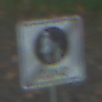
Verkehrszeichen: EndeFussgaengerzone
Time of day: Midday
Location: Outdoor (Urban)
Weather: Clear
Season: NotSpecified
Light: Natural